Question: I implemented AdMob from <URL> which was running fine as expected during the testing.

I thought this banner add will be replaced by the actual ads when downloaded from play store, but this doesn't happened !
How to make it happen ?
Am I missing something ?
What should I do ?
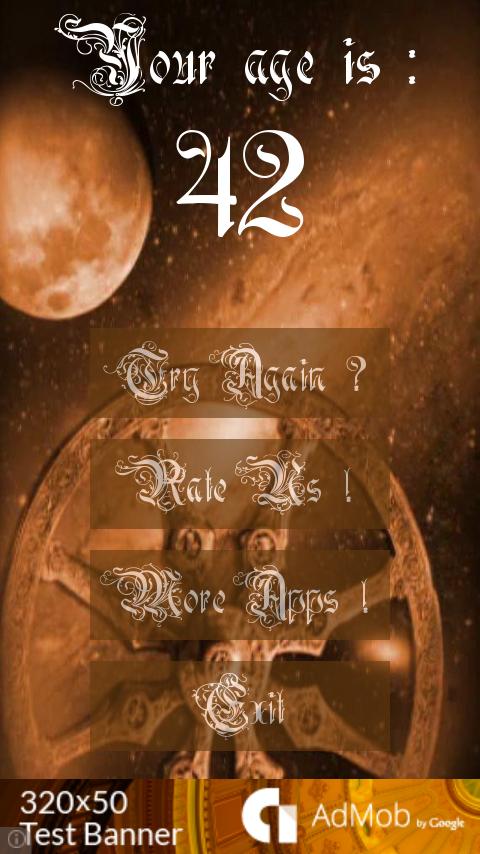
Answer: You have to remove the below lines if you have them in your app, it tells admob that the device is used for testing.
'''
.addTestDevice(AdRequest.DEVICE_ID_EMULATOR)
.addTestDevice("XXXXXXXXXXXXXXXXXXXXXXXXXXXX")
'''